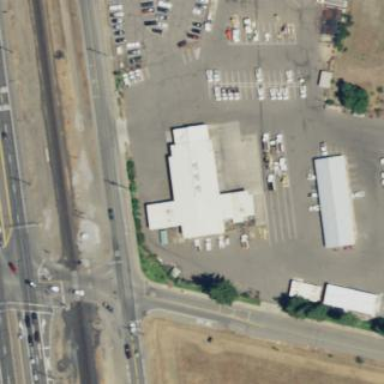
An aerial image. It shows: Car repair shop located in building.